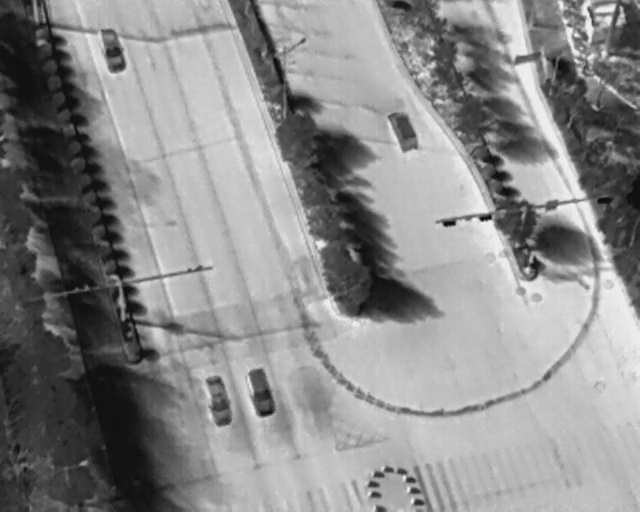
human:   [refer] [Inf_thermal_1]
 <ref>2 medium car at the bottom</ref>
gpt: <box>[[29, 76, 37, 80, 161], [36, 74, 44, 78, 162]]</box>